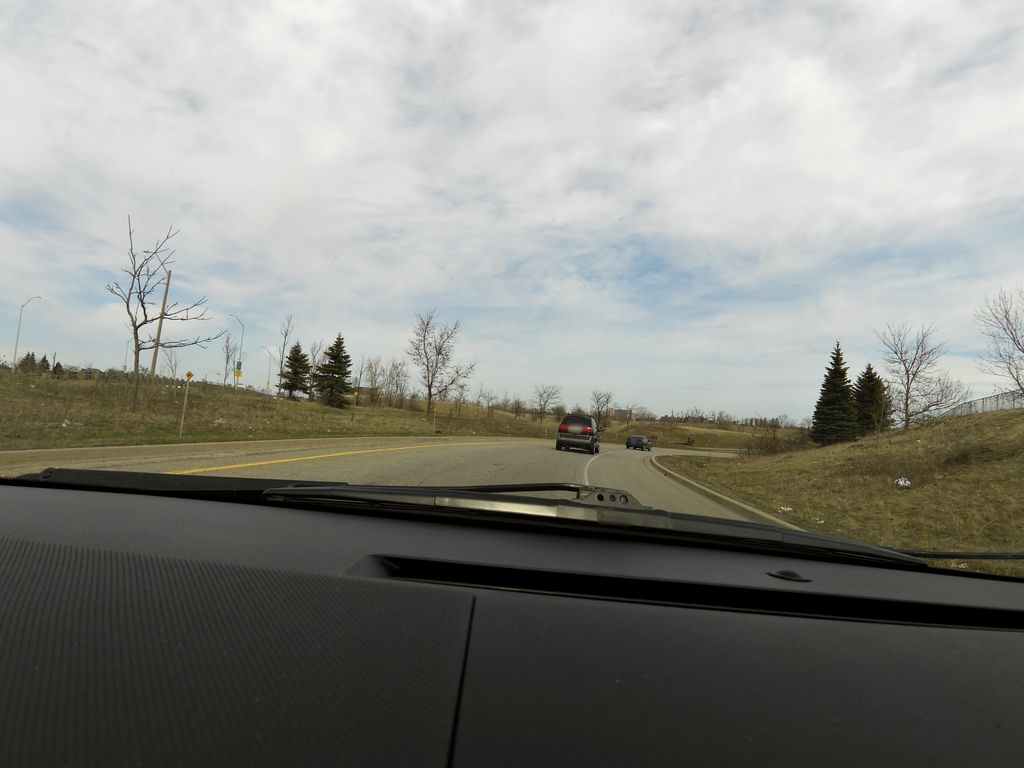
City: hamilton